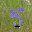
Label: 5